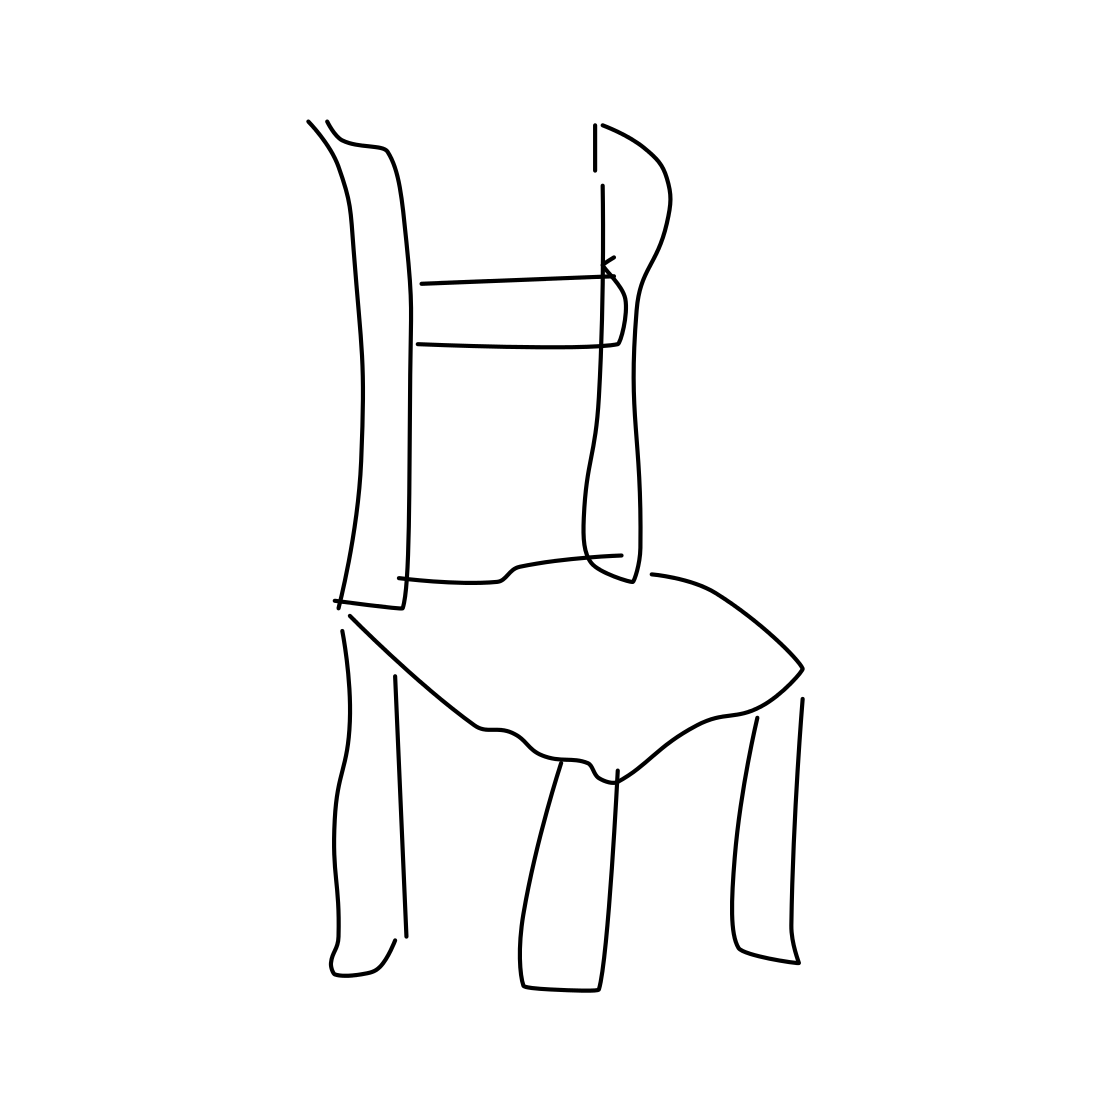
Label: chair